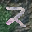
Label: 2